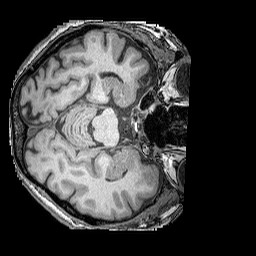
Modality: T1w
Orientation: axial
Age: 61
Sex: male
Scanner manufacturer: siemens
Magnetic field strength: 3 T
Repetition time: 2.25 s
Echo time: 0.00415 s